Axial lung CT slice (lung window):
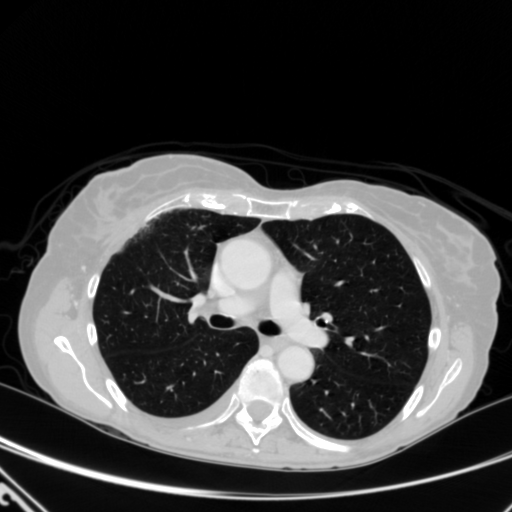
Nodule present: no